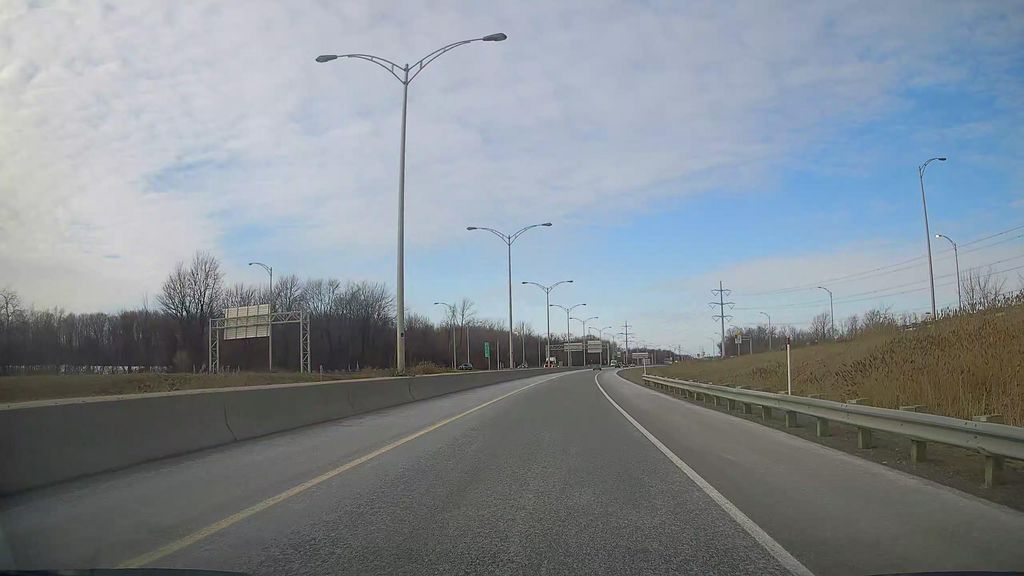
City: montreal